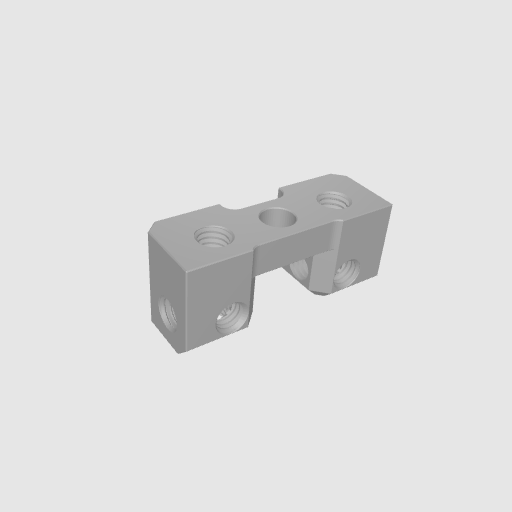
Part: DualBlockMount2-1